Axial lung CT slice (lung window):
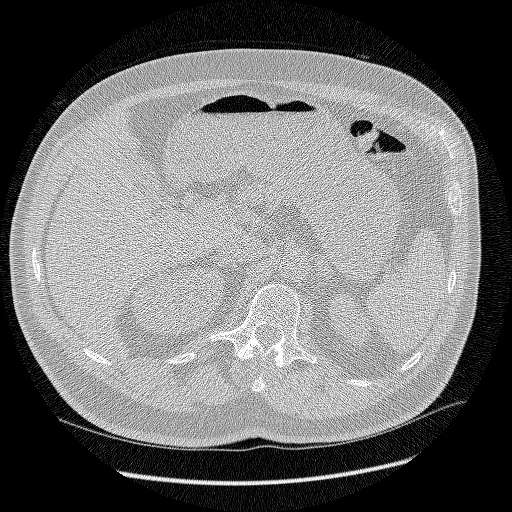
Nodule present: no